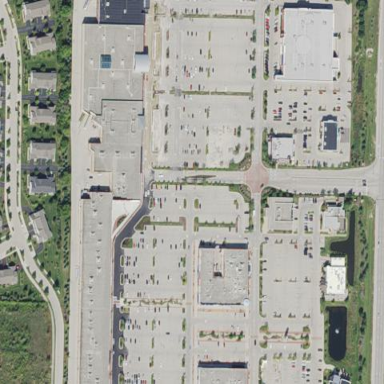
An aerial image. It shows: Retail building that serves as mall.